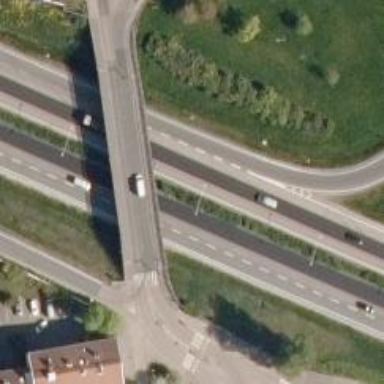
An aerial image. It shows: Asphalt motorway link.